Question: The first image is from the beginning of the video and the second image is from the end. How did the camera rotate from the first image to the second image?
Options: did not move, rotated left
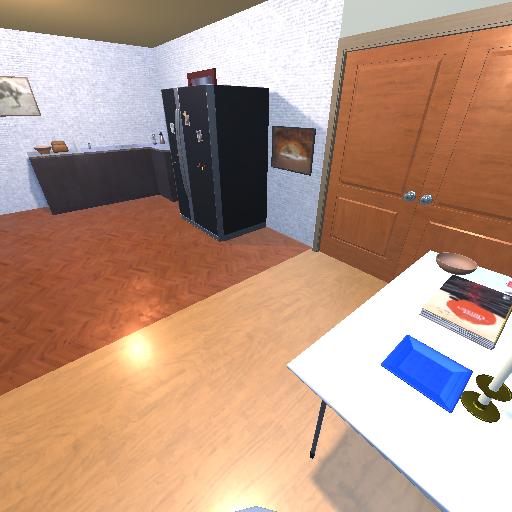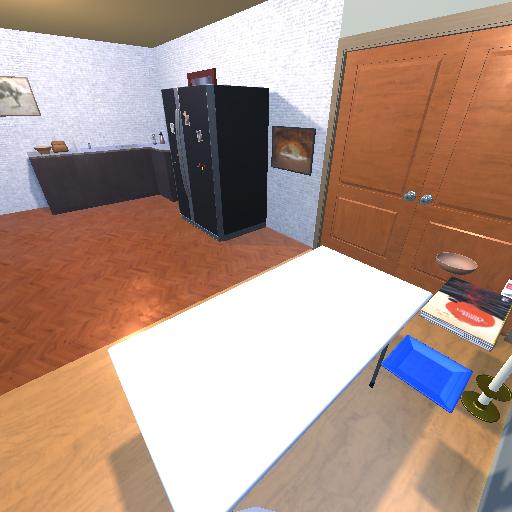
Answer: did not move